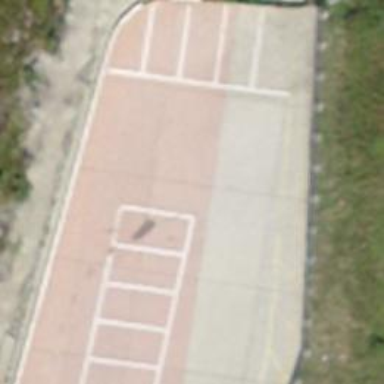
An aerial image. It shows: Parking aisle designated as service road.